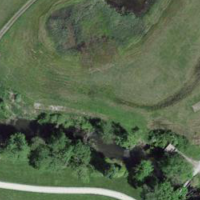
EUNIS habitat code: 23
Species observed at this site:
Tachybaptus ruficollis
Pholidoptera griseoaptera
Campanula patula
Podiceps cristatus
Sorbus aucuparia
Fulica atra
Alcedo atthis
Aythya ferina
Pieris brassicae
Aythya fuligula
Fringilla coelebs
Aegithalos caudatus
Apis mellifera
Euphorbia cyparissias
Columba palumbus
Gryllotalpa gryllotalpa
Phalacrocorax carbo
Phylloscopus collybita
Agrimonia eupatoria
Cygnus olor
Barbarea vulgaris
Silaum silaus
Turdus pilaris
Vicia cracca
Cornus sanguinea